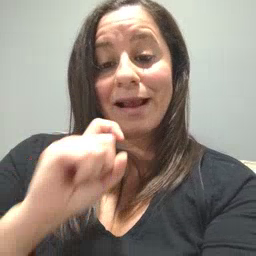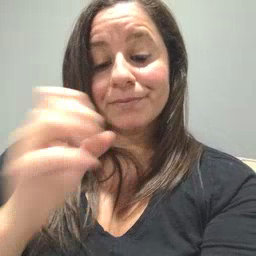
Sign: apple